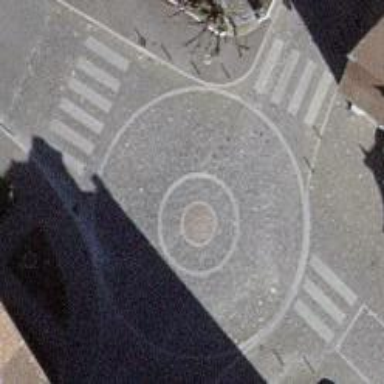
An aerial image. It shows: Mini roundabout on the road.